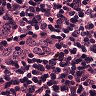
Metastatic tissue present: no